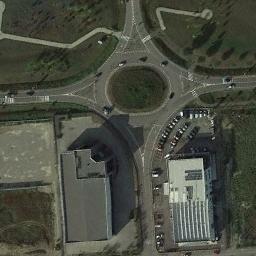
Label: roundabout